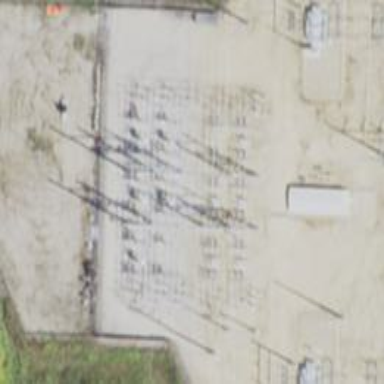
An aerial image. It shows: Switch used for power control.